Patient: sex M, age 62
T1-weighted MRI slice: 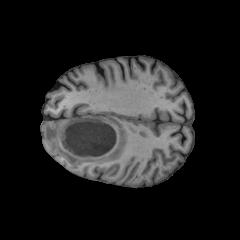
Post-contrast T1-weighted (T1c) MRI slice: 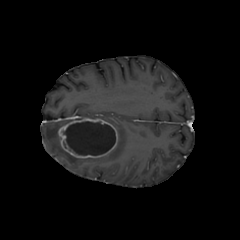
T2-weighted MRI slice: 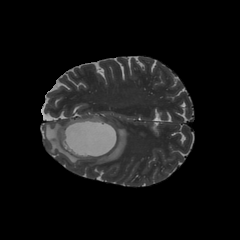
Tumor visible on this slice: yes
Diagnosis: Glioblastoma, IDH-wildtype
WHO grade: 4